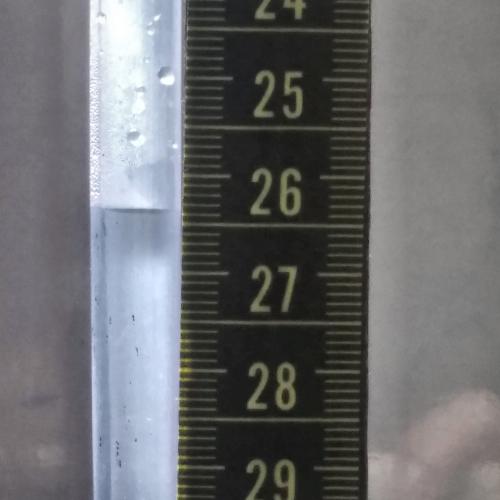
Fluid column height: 26.4 cm